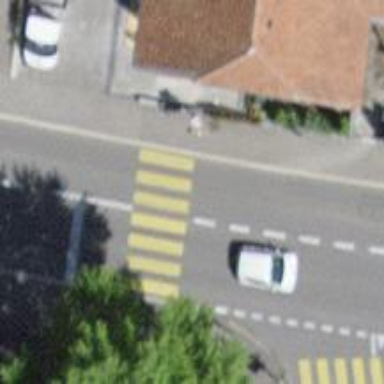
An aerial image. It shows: Uncontrolled zebra crossing with zebra markings.